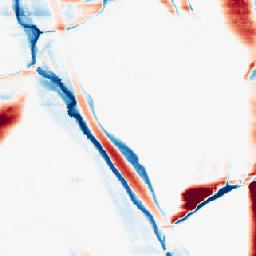
Category: morphological
Decomposition family: morphological_rect
Decomposition parameters: operation: average
width: 50
height: 3
Upsampling method: area
Upsampling parameters: scale: 8
Upsampling scale: 8